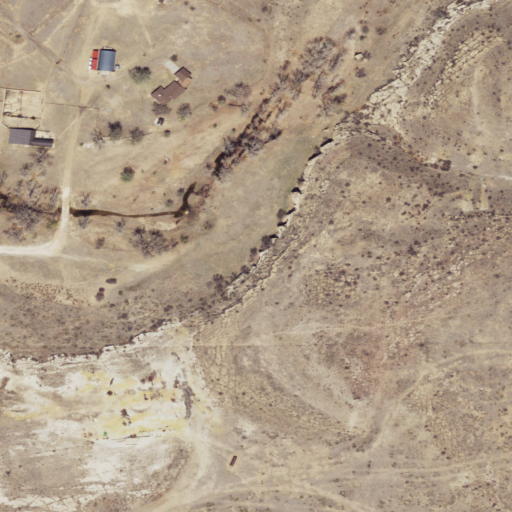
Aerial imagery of cliff(s) in Oklahoma named Autograph Cliff containing shrub, grassland, open development, and low intensity development